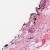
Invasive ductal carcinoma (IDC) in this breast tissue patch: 0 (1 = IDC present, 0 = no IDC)